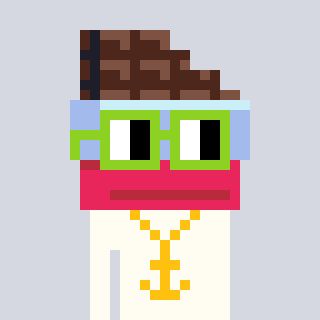
a pixel art character with square light green glasses, a chocolate-shaped head and a grayscale-colored body on a cool background